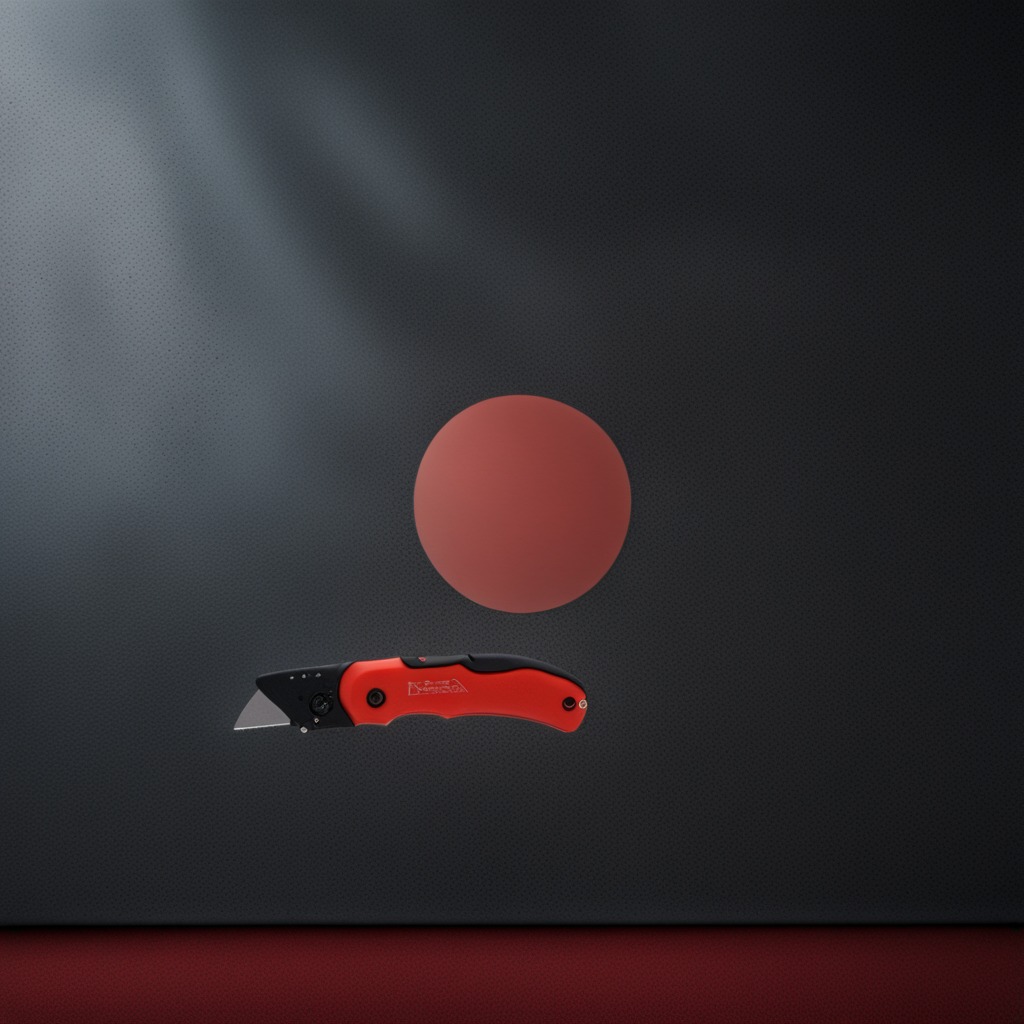
A utility knife lies on the granite tabletop.